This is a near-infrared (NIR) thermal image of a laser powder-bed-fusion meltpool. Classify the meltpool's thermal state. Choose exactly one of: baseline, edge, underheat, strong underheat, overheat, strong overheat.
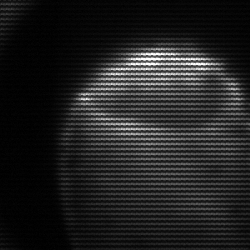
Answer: edge